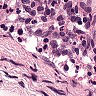
Metastatic tissue present: no